Question: How to remove extra space of Kendo menu item displaying at end.
Here is an image of my menu:

In the above menu after Events it is displaying an extra blank. Is there any way to hide or remove it?
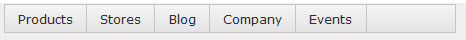
Answer: Define the following CSS style:
'''
#menu {
float: left;
}
'''
Where 'menu' is the 'id' of the HTML element containing the menu.
Example here: <URL>